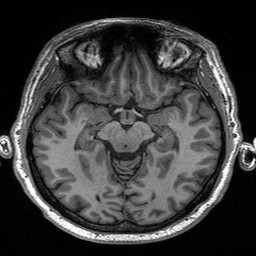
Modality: T1w
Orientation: coronal
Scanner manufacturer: siemens
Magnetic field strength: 3 T